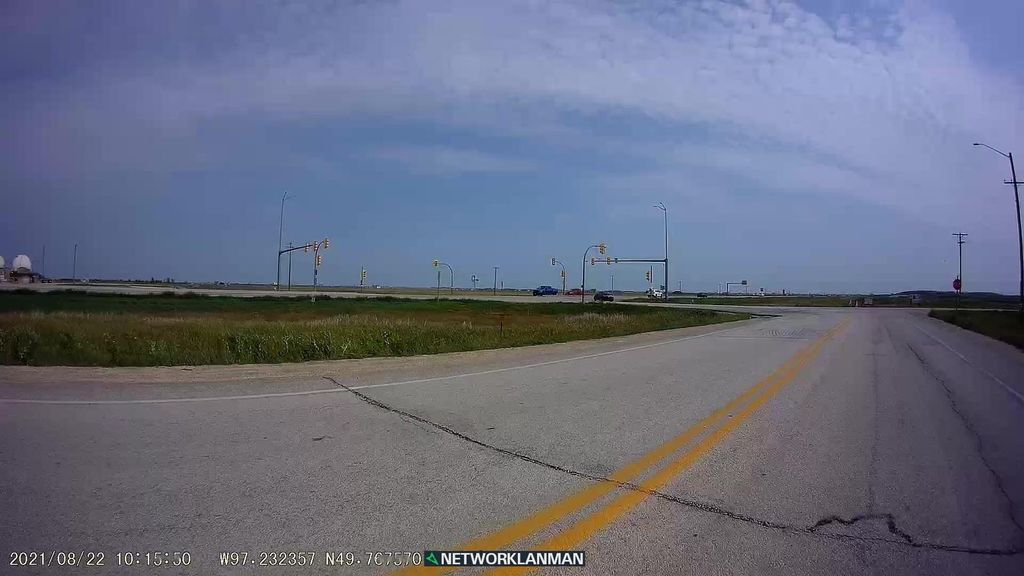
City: winnipeg